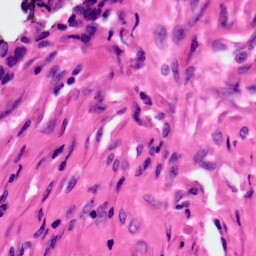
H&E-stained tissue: Ovarian